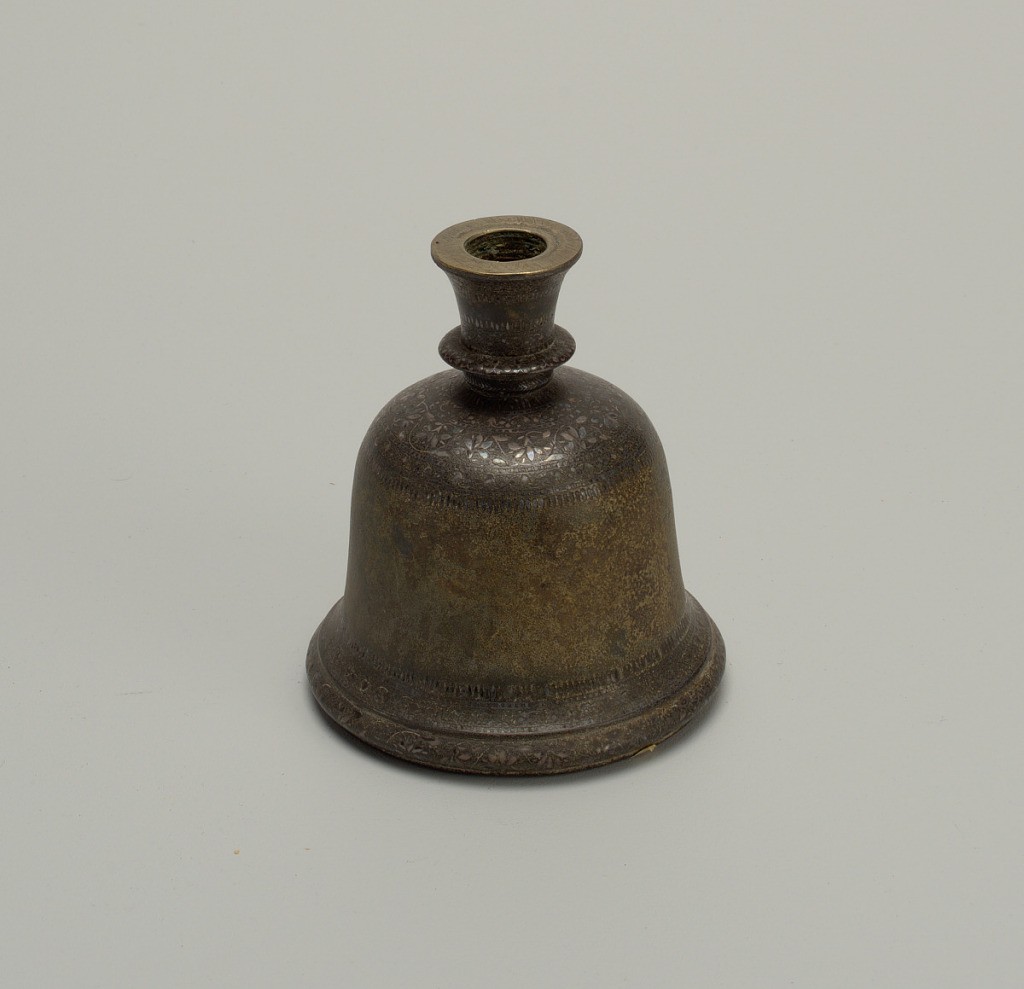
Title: Hookah base
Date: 19th century
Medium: Metal, silver (Bidri ware)
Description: Campaniform with flanged flairing neck. About base, shoulder, and neck, bands of inlaid conventionalized floral designs in silver, between narrower conventional bandings.